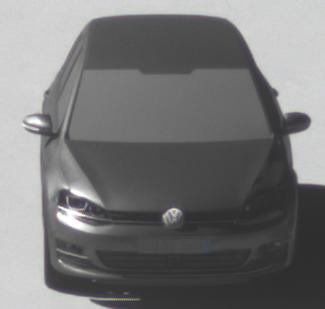
Make: VW
Model: Golf 1.2 TSI BMT
Detailed model: Golf (VII)
Model produced from: 2012/11
Model produced until: 2014/05
Doors: 3
Color: gray
Road condition: dry road
Daytime: morning or afternoon
Contrast: high contrast